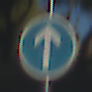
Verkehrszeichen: VorgeschriebeneFahrtrichtungGeradeaus
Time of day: MorningAfternoon
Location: Outdoor (Suburban)
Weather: Clear
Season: NotSpecified
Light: Natural